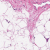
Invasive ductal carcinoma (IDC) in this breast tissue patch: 0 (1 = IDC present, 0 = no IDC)